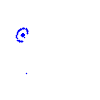
Particle: pion